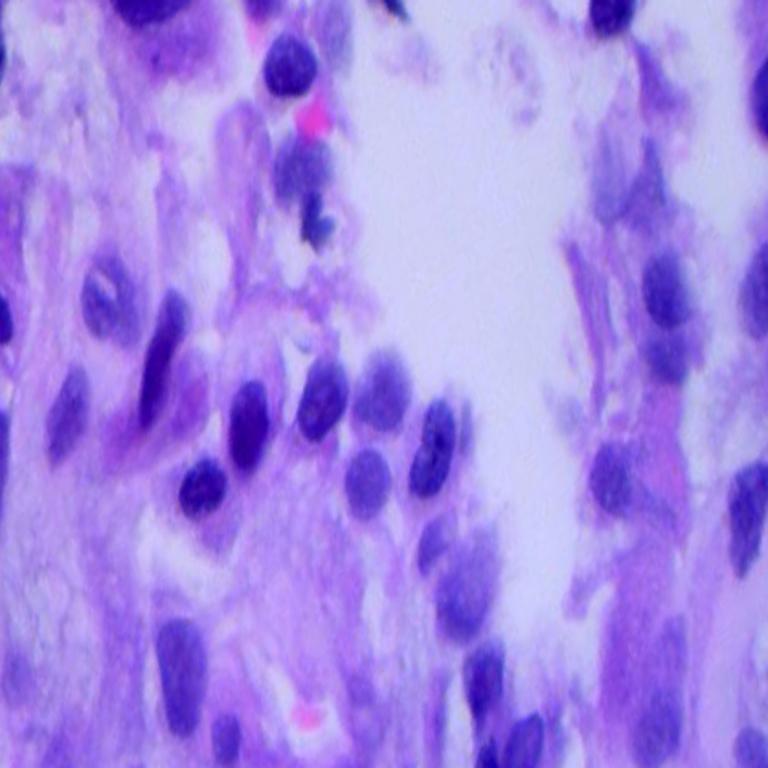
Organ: lung
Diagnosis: adenocarcinomas